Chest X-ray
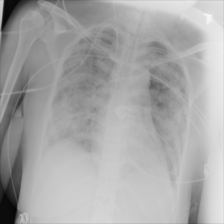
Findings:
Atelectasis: negative
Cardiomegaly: negative
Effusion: negative
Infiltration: negative
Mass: negative
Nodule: negative
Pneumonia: negative
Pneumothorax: negative
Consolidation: negative
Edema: negative
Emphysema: negative
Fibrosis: negative
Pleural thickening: negative
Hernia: negative